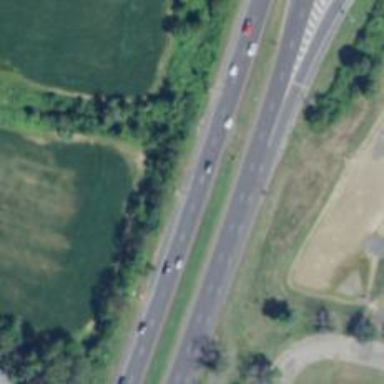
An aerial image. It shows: Junction.